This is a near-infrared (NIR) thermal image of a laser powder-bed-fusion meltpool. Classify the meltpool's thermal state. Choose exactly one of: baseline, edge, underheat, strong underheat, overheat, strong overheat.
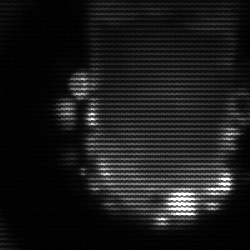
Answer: baseline